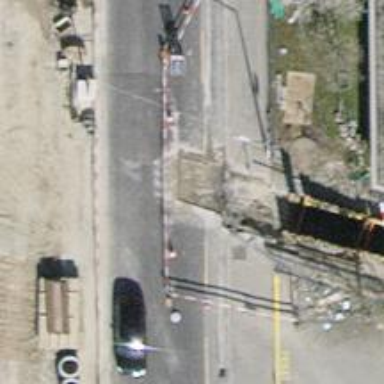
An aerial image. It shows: Uncontrolled zebra crossing on footway with median island.